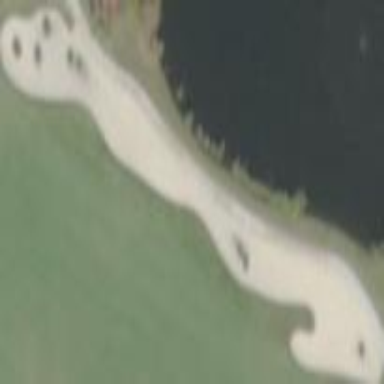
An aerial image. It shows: Golf bunker filled with natural sand.